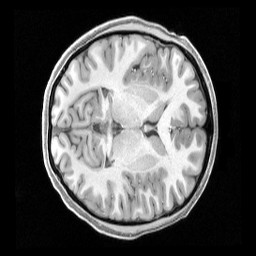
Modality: T1w
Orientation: axial
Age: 21
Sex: female
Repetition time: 2.4 s
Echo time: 0.00222 s